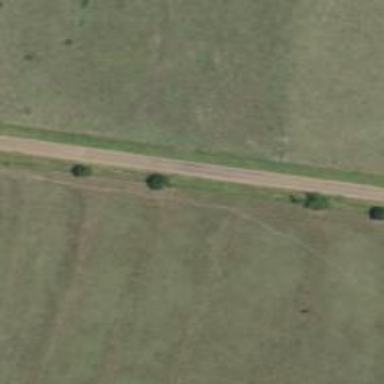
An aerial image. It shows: Unclassified road.